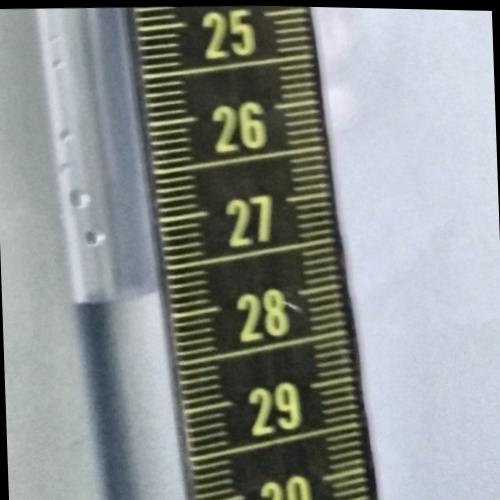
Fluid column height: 27.7 cm